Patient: sex F, age 70
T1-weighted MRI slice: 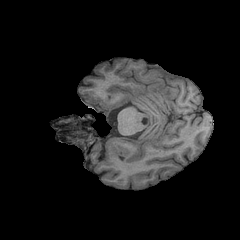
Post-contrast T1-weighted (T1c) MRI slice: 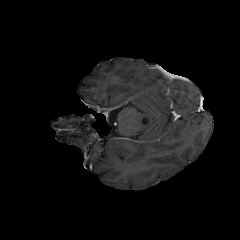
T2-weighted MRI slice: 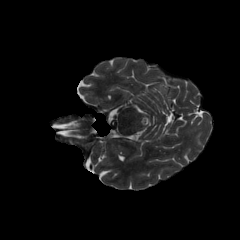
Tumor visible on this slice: no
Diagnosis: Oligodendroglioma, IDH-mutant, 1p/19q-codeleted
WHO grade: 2